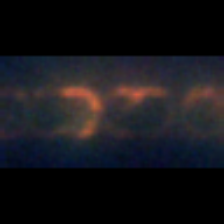
Taxon: Skeletonema
Group: Diatoms